Question: Currently, I'm working on an extension for Chrome, which is great fun so far, but now I encountered a little problem.
Generally, tabs that contain a file of the plugin have an empty URL bar (I'm using Chrome 13.xx), like shown in this screenshot:

This tab was created by the following code:
'''
chrome.tabs.create({
url: chrome.extension.getURL('../relative/path/to/a/file.html')
}, function(newTab){
...
});
'''
It would be nice to have the URL visible, so it can be shared with other people who have the same extension installed (the URL has a unique ID for the extension, if I'm not mistaken)
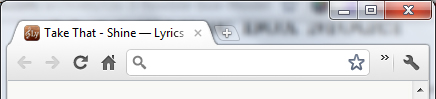
Answer: I don't believe it's possible for the time being. See issue 72021 for Chromium:
<URL>
You might just want to include the URL somewhere on the page and make it easy to copy for users (e.g. an '<input type="text">' box wouldn't be much more intrusive than the URL bar itself).